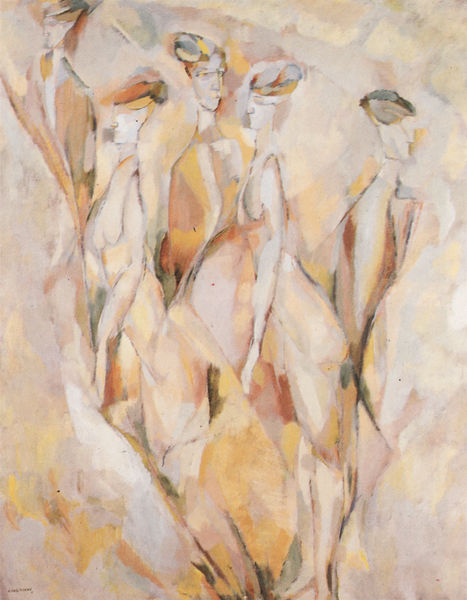
Titel: Bildnis (Dulcinea)
Künstler: Marcel Duchamp
Standort: Philadelphia (Pennsylvania)
Institution: Philadelphia Museum of Art
Schlagwörter: akt, blau, gruppe, haut, körper, mann, nackt, schatten, weiß, cezanne, frauen, gelb, kubismus, menschen, stadt, braun, brust, bunt, damen, frau, frisur, grau, hell, hut, hüte, kleid, kleider, köpfe, licht, mund, nase, orange, pastell, blick, rot, beige, expressionismus, fest, feier, gesichter, mütze, mützen, arm, arme, augen, gesicht, lang, mensch, hals, öl, auge, figur, haare, rosa, kopfbedeckung, schuhe, moderne, abstrakt, farben, modern, formen, linien, weis, figuren, münder, nasen, weiblich, nackte, oberkörper, dünn, abstraktion, grossstadt, klassische moderne, hälse, rötlich, freundlich, malereo, pastel, menschne